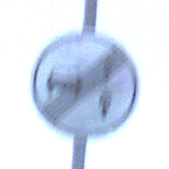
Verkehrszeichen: EndeVerbotUeberholenEinspurigeFahrzeuge
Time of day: Midday
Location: Outdoor (Nature)
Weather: Overcast
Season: Winter
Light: Natural